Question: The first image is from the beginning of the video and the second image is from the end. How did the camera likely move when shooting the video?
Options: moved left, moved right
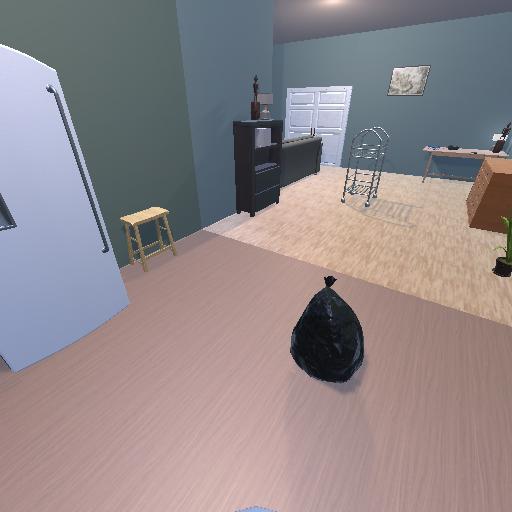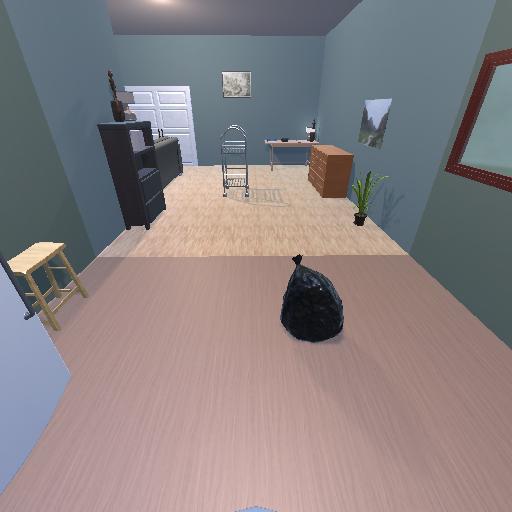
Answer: moved left